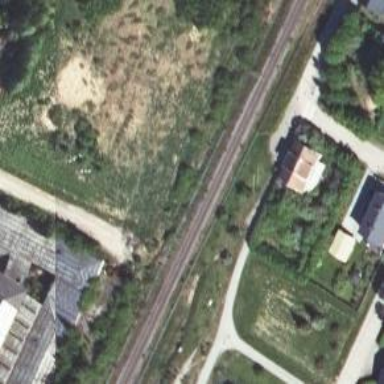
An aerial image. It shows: Railway track with continuous electrified contact lines.